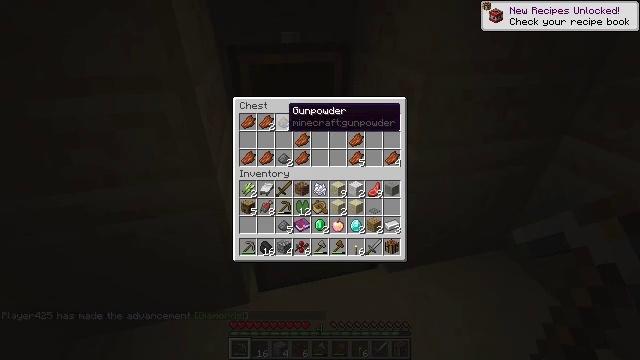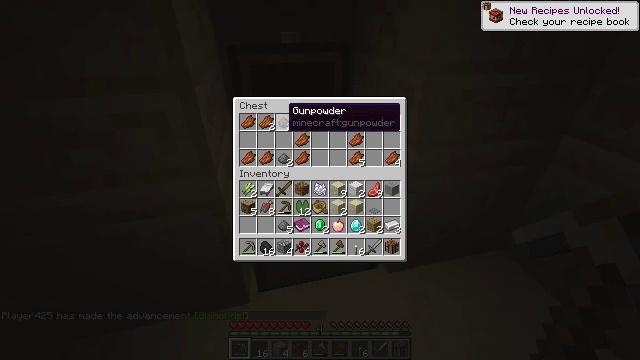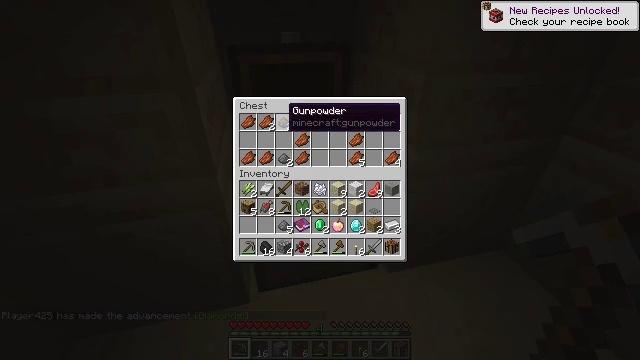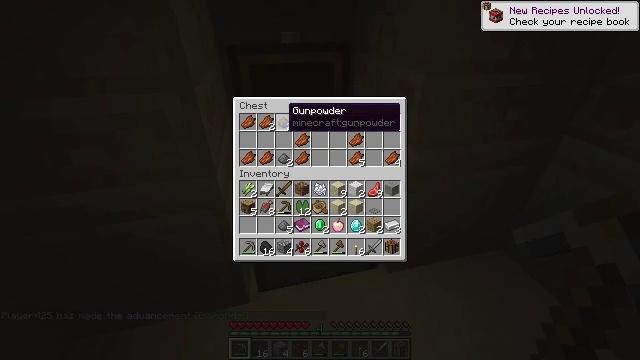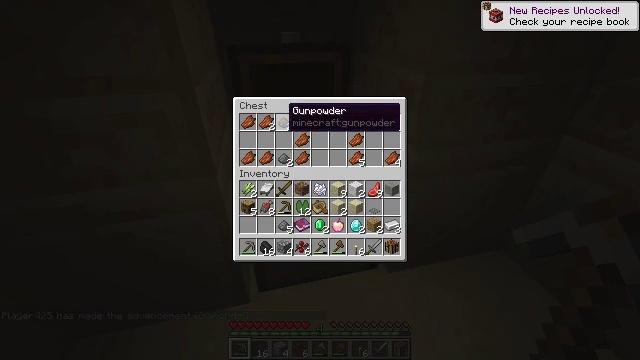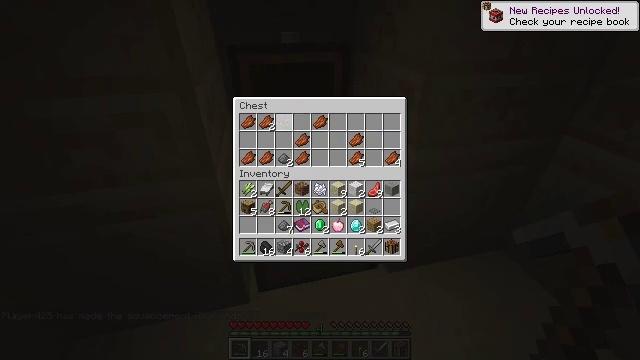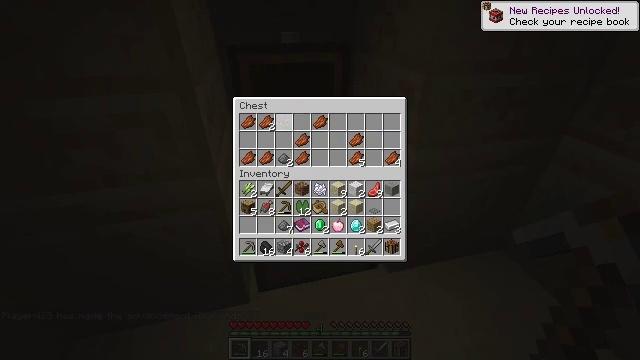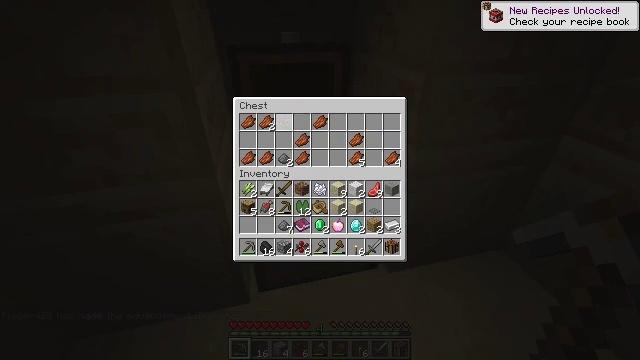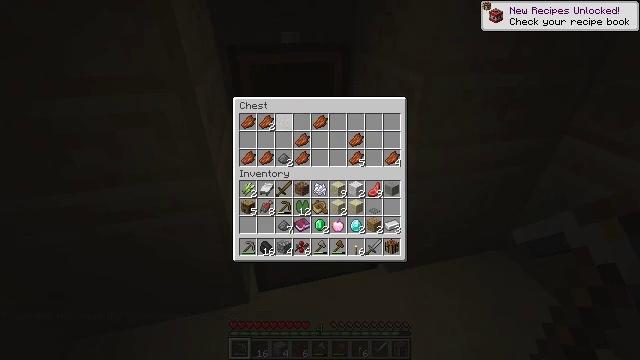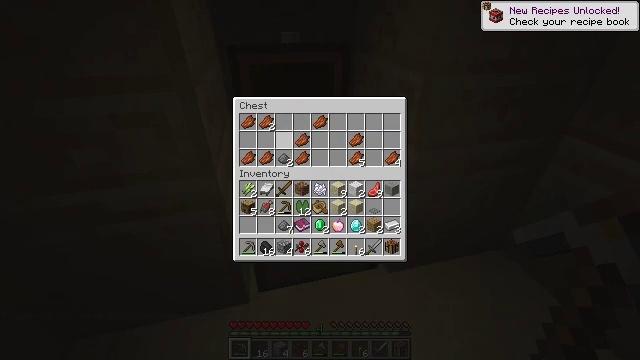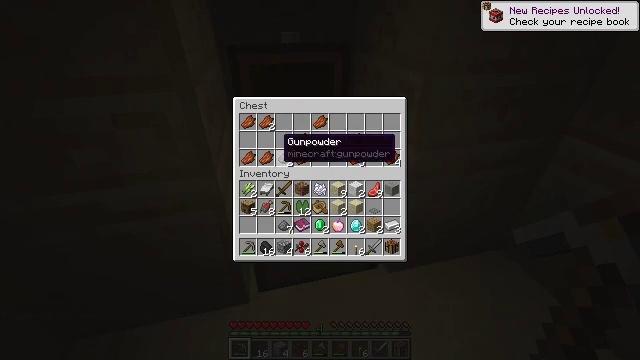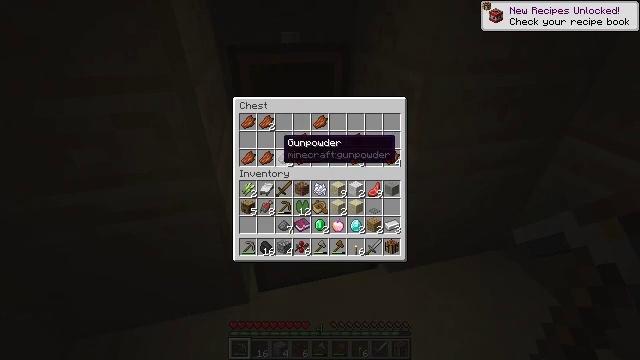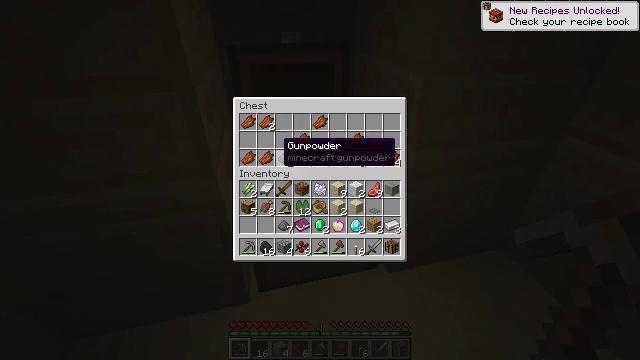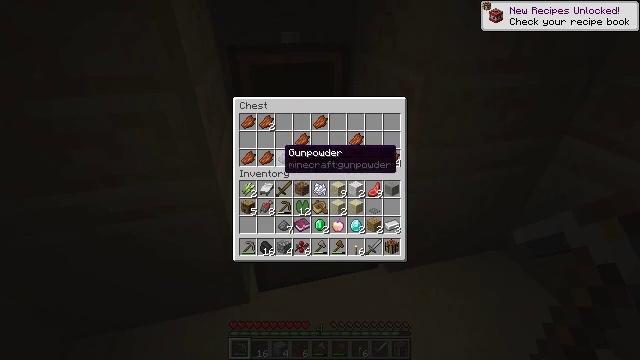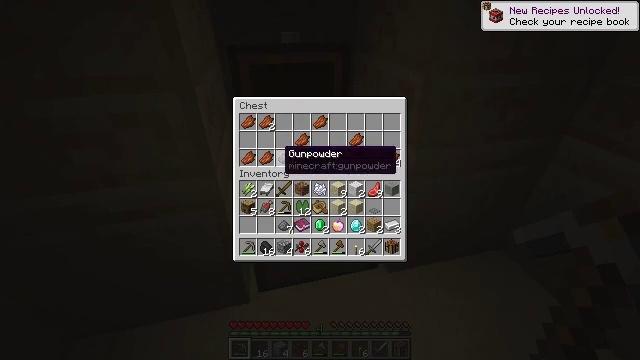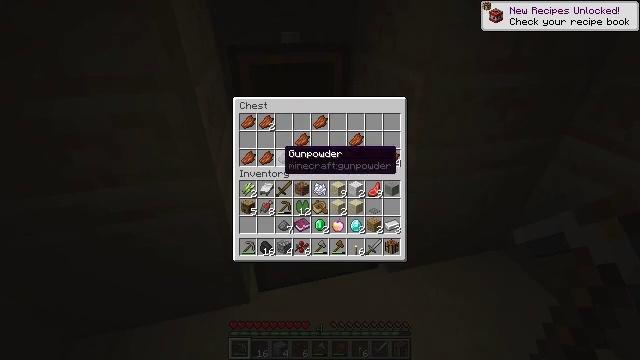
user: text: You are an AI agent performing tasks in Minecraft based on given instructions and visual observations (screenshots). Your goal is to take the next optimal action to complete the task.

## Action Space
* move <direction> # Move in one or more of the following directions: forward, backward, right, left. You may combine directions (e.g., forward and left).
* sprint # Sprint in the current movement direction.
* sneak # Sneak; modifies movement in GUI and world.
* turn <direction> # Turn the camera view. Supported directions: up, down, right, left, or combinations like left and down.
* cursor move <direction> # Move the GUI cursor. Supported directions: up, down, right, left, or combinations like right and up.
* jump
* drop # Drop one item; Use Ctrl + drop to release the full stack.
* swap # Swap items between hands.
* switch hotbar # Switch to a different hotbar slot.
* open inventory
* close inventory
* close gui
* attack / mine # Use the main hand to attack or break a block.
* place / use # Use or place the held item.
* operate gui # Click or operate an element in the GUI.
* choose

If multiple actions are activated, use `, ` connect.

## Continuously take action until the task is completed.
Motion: motion action
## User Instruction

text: Collect cut sandstone by mining it.
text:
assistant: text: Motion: sneak
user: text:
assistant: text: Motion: sneak
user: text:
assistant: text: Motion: sneak
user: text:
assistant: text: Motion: sneak
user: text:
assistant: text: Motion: sneak, operate gui
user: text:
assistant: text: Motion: sneak, operate gui
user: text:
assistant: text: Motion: sneak, operate gui
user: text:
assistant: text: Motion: sneak
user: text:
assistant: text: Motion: sneak, cursor move down
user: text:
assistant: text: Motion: sneak, cursor move down
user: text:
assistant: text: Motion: sneak
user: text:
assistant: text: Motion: sneak
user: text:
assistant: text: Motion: sneak
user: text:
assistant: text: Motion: sneak
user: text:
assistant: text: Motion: sneak
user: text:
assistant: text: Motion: sneak
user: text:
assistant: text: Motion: sneak
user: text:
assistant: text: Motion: sneak, operate gui
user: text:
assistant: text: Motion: sneak, operate gui
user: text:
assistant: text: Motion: sneak, operate gui
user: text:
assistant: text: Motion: sneak
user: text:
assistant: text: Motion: sneak
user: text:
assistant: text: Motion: no_op
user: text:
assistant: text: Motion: no_op
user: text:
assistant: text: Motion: no_op
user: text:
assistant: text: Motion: no_op
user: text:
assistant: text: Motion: no_op
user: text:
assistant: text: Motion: turn right, close gui
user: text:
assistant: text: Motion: turn right and down
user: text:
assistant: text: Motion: turn right and down